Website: lowes
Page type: billing-address
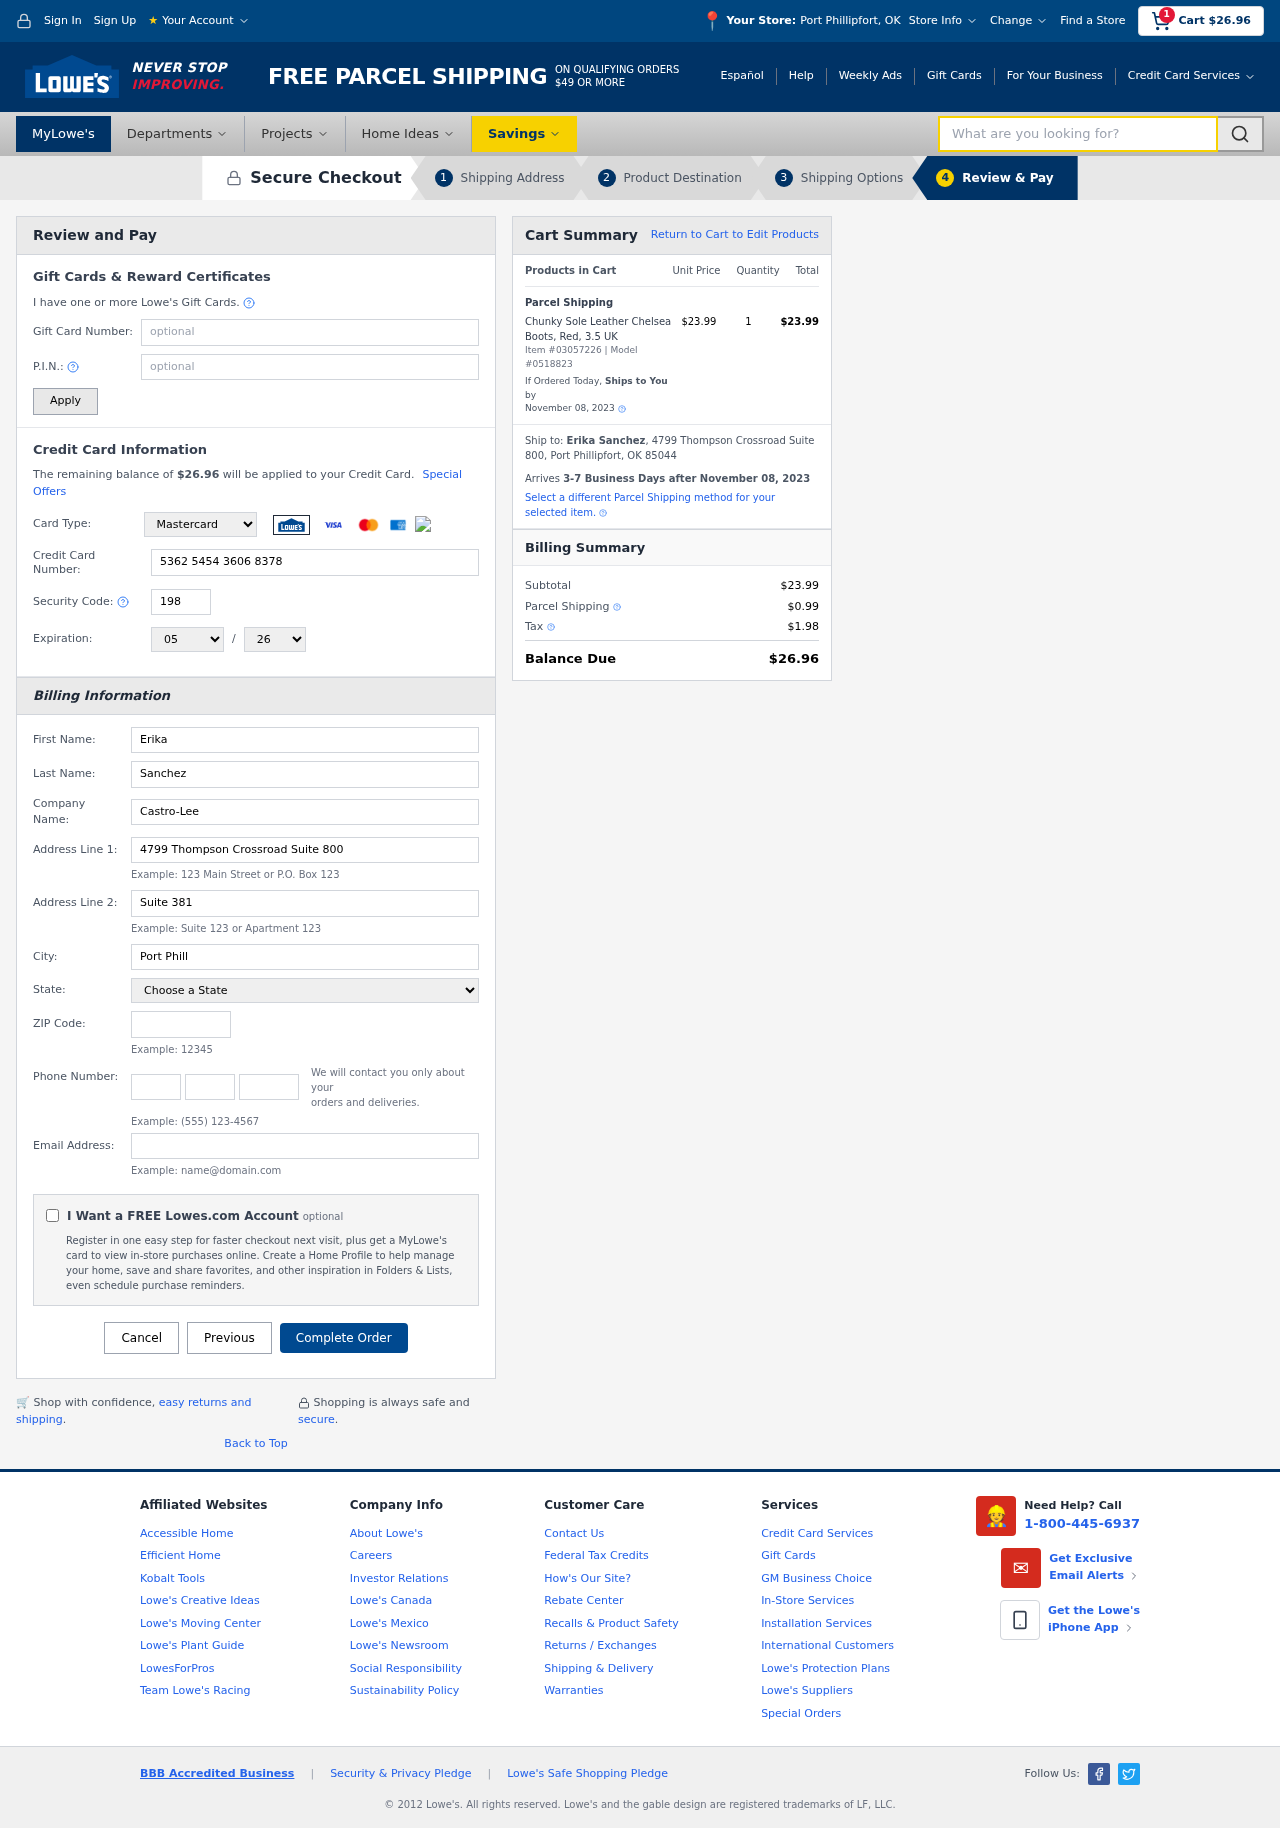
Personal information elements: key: PII_CARD_CVV
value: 198
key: PII_CARD_EXPIRY_MONTH
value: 05
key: PII_CARD_EXPIRY_YEAR
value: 26
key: PII_CARD_NUMBER
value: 5362 5454 3606 8378
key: PII_CARD_TYPE
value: Mastercard
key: PII_CITY
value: Port Phillipfort
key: PII_CITY_STATE
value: Port Phillipfort, OK
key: PII_COMPANY
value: Castro-Lee
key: PII_EMAIL
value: erika.sanchez@hotmail.com
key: PII_FIRSTNAME
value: Erika
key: PII_FULLNAME
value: Erika Sanchez
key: PII_LASTNAME
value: Sanchez
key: PII_PHONE_AREA
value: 927
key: PII_PHONE_PREFIX
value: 779
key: PII_PHONE_SUFFIX
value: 2157
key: PII_POSTCODE
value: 85044
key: PII_STATE
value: Oklahoma
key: PII_STREET
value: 4799 Thompson Crossroad Suite 800
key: PII_STREET2
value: Suite 381
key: PII_CITY_STATE_ZIP
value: Port Phillipfort, OK 85044
Product elements: key: PRODUCT1_NAME
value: Chunky Sole Leather Chelsea Boots, Red, 3.5 UK
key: PRODUCT1_PRICE
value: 23.99
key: PRODUCT1_QUANTITY
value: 1
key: PRODUCT_ITEM_NUMBER
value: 03057226
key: PRODUCT_MODEL_NUMBER
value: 0518823
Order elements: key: ORDER_SUBTOTAL
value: $26.96
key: ORDER_TOTAL
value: $26.96
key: ORDER_SHIPPING_DATE
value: November 08, 2023
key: ORDER_SUBTOTAL
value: $23.99
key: ORDER_DELIVERY_DATE
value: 3-7 Business Days after November 08, 2023
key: ORDER_SHIPPING_DATE2
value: November 08, 2023
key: ORDER_SUBTOTAL2
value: $23.99
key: ORDER_SHIPPING_COST
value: $0.99
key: ORDER_TAX
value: $1.98
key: ORDER_TOTAL2
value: $26.96
Search elements: key: HEADER_SEARCH
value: What are you looking for?